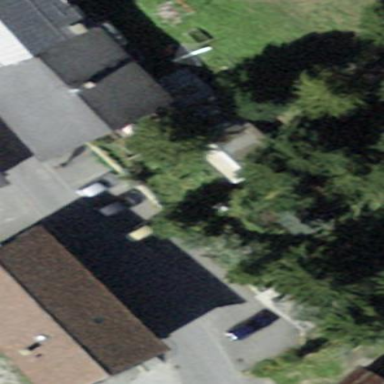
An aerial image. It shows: View of roof of building.